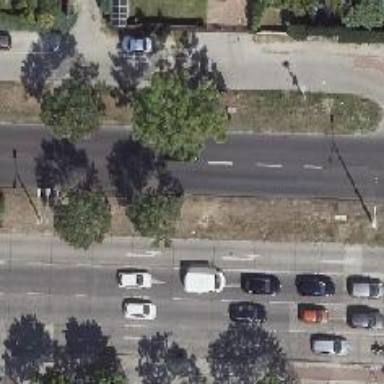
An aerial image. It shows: Beautiful avenue lined with deciduous broadleaved trees.